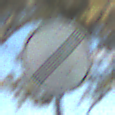
Verkehrszeichen: EndeSaemtlicherBegrenzungen
Umgebung: Outdoor, Nature
Tageszeit: MorningAfternoon
Wetter: PartlyCloudy
Licht: Natural
Jahreszeit: NotSpecified
Kontrast: HighContrast